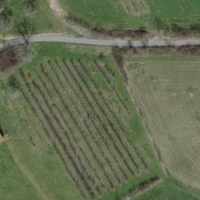
EUNIS habitat code: 25
Species observed at this site:
Linaria vulgaris